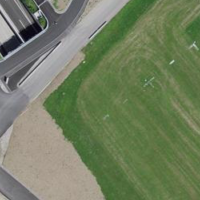
EUNIS habitat code: 57
Species observed at this site:
Milvus milvus